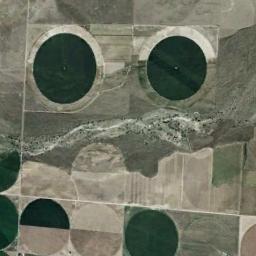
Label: circular_farmland